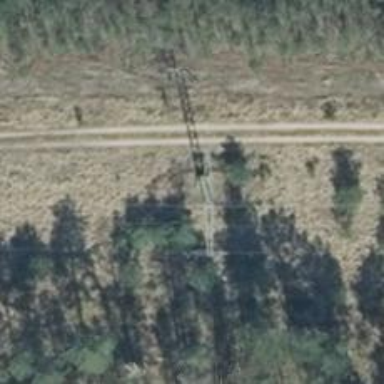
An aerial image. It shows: Power tower.